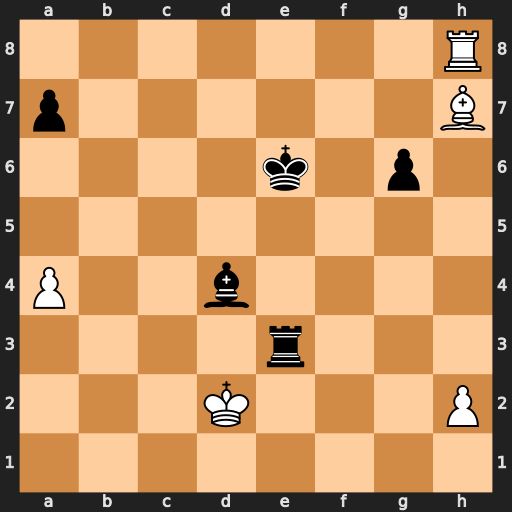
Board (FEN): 7R/p6B/4k1p1/8/P2b4/4r3/3K3P/8
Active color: w
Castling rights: -
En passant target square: -
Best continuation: Re8+ Kf6 Rxe3